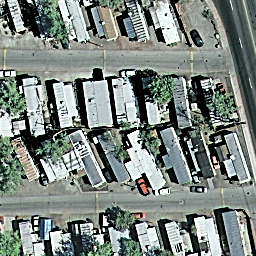
Label: residential